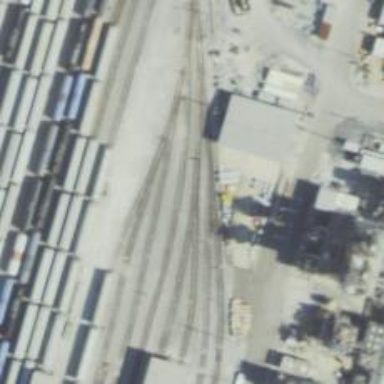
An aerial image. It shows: Rail spur service.